Question: I'm trying to get the id of another class using the filter and I'm not getting it because 'None' appears.
This is the method used:
'''
def total(self):
soma = Venda.objects.filter(id=self.id).aggregate(total=Sum('item__qtde', flat = True))
return soma['total']
'''
result

Below the complete class:
'''
class Venda(models.Model):
id = models.AutoField(u'ACAIEX', primary_key=True)
hora_saida = models.TimeField(max_length=6)
responsavel_frete = models.CharField(max_length=14, verbose_name=u'Resp. Frete', choices = RESPONSAVEL_FRETE, default='REMETENTE')
empresa = models.ForeignKey(Empresa, on_delete=models.CASCADE)
localidade_origem = models.ForeignKey(Localidade, on_delete=models.CASCADE, verbose_name=u'Loc. Origem', related_name ='localidade_origem')
localidade_destino = models.ForeignKey(Localidade, on_delete=models.CASCADE, verbose_name=u'Loc. Destino', related_name ='localidade_destino')
cliente_origem = models.ForeignKey(Cliente, on_delete=models.CASCADE, related_name ='cliente_origem')
cliente_destino = models.ForeignKey(Cliente, on_delete=models.CASCADE, related_name ='cliente_destino')
carro = models.ForeignKey(Carro, on_delete=models.CASCADE)
motorista_principal = models.ForeignKey(Motorista, on_delete=models.CASCADE, related_name ='motorista_principal')
motorista_reserva = models.ForeignKey(Motorista, on_delete=models.CASCADE , related_name ='motorista_reserva', null=True, blank=True)
#valores default
data_venda = models.DateField(auto_now_add=True, verbose_name=u'Data',)
situacao_venda = models.CharField(max_length=10, verbose_name=u'Situacao', choices = SITUACAO_VENDA, default='ATIVA')
#aba de valores teste
tipo_frete = models.CharField(max_length=10, choices = TIPO_FRETE, default='PAGO')
dinheiro = models.BooleanField()
cartao = models.BooleanField()
cartoes = models.CharField(max_length=30, choices = CARTOES, default='DINNER CLUBS', null=True, blank=True)
ano_processo = models.CharField(max_length=4, choices = CARTOES, default='VISA', null=True, blank=True)
#valor_nota = models.DecimalField(verbose_name=u'Valor Nota',
# max_digits=15, decimal_places=2, null=True, blank=True)
valor_dinheiro = models.DecimalField(verbose_name=u'Valor Dinheiro',
max_digits=15, decimal_places=2, default=Decimal('0.00'))
valor_cartao = models.DecimalField(verbose_name=u'Valor Cartao',
max_digits=15, decimal_places=2, default=Decimal('0.00'))
usuario = models.ForeignKey(User, on_delete=models.CASCADE)
agencia = models.ForeignKey(Group, on_delete=models.CASCADE, null=True, blank=True)
#produto = models.ManyToManyField(Produto, blank=False, default=None)
#staticmethod
#def autocomplete_search_fields():
# return id,
@staticmethod
def autocomplete_search_fields():
return 'id',
def __str__(self):
return str(self.id)
def imprimir(self):
return mark_safe("<a target='_blank' href='%s'>Imprimir</a>" % self.get_absolute_url())
imprimir.allow_tags = True
def get_absolute_url(self):
return reverse('venda_detail', args=[self.pk, ])
def get_venda(self):
return Venda.objects.get(pk=self.pk)
#soma o total de volume no relatorio
def total(self):
soma = Venda.objects.filter(id=self.id).aggregate(total=Sum('item__qtde', flat = True))
return soma['total']
def valortotal(self):
soma = Venda.objects.filter(id=self.id).aggregate(valortotal=Sum(F('item__produto__valor') * F('item__qtde'), output_field=FloatField()))
return soma['valortotal']
def valortotalnota(self):
return self.valor_nota
def valor_nota(self, force_insert=False, force_update=False):
valor_nota = self.valor_dinheiro + self.valor_cartao
return valor_nota
def desconto(self):
valortotal = Venda.objects.filter(id=self.id).aggregate(valortotal=Sum(F('item__produto__valor') * F('item__qtde'), output_field=FloatField()))
valor_nota = self.valor_nota
# exemplo de porcetagem return 100 - float(valor_nota.replace(",",".")) * 100 / float(valortotal['valortotal'])
if self.tipo_frete == 'CORTESIA':
return 0.00
else:
return Decimal(valortotal['valortotal']) - valor_nota()
#return valor_nota()
#return float(valortotal['valortotal'])
def clean(self, *args, **kwargs):
valortotal = Venda.objects.filter(id=self.id).aggregate(valortotal=Sum(F('item__produto__valor') * F('item__qtde'), output_field=FloatField()))
valor_nota = self.valor_nota
# if Decimal(valortotal['valortotal']) < valor_nota():
# raise forms.ValidationError("O valor do Tipo de Pagamento (dinheiro + cartao) nao pode ser maior que o valor total da nota.")
class Item(models.Model):
produto = models.ForeignKey(Produto, on_delete=models.CASCADE, default=None)
qtde = models.PositiveIntegerField(null=True, blank=False)
venda = models.ForeignKey(Venda, on_delete=models.CASCADE, default=None)
class Manifesto(models.Model):
data_venda = models.DateField(default=timezone.now)
carro = models.ForeignKey(Carro, on_delete=models.CASCADE)
usuario = models.ForeignKey(User, on_delete=models.CASCADE)
def imprimir(self):
return mark_safe("<a target='_blank' href='%s'>Imprimir</a>" % self.get_absolute_url())
imprimir.allow_tags = True
def get_absolute_url(self):
return reverse('manifesto_detail', args=[self.pk, ])
#sem essa funcao nao aparece as variaveis
def get_manifesto(self):
return Manifesto.objects.get(pk=self.pk)
def total(self):
soma = Venda.objects.filter(id=self.id).aggregate(total=Sum('item__qtde', flat = True))
return soma['total']
'''
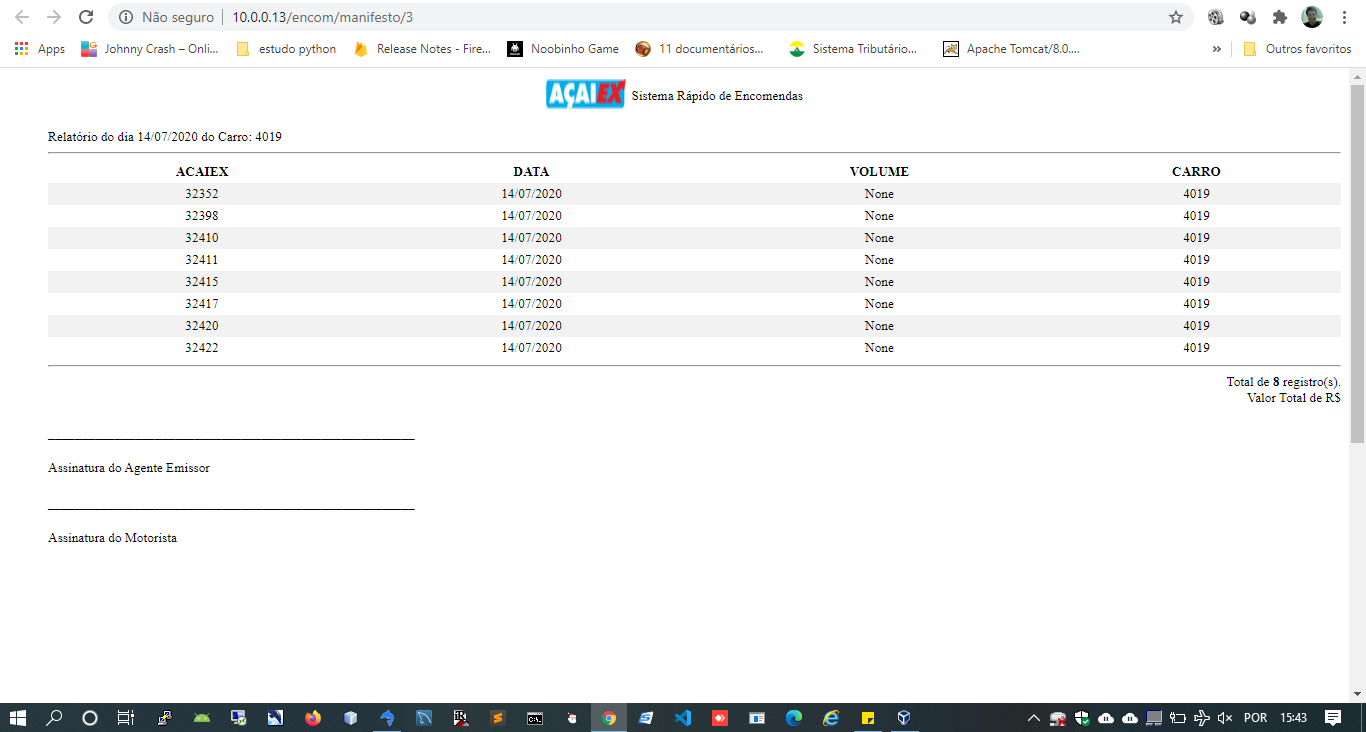
Answer: @Jallisson I don't see you Venda Model, but I think in your Sum() flat=True does not exist. Plus what is ?
If you just do Sum('item') instead of Sum('item__qtde') it might work.
one weird thing i see is:
'''
def total(self):
soma = Venda.objects.filter(id=self.id).aggregate(total=Sum('item__qtde', flat = True))
return soma['total']
'''
is inside the class
But in you you do self.id but self.id is the Id of the class so this will never match because it is an id from a different model